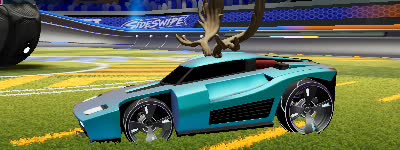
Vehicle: breakout